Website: bh-photo
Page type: delivery-shipping
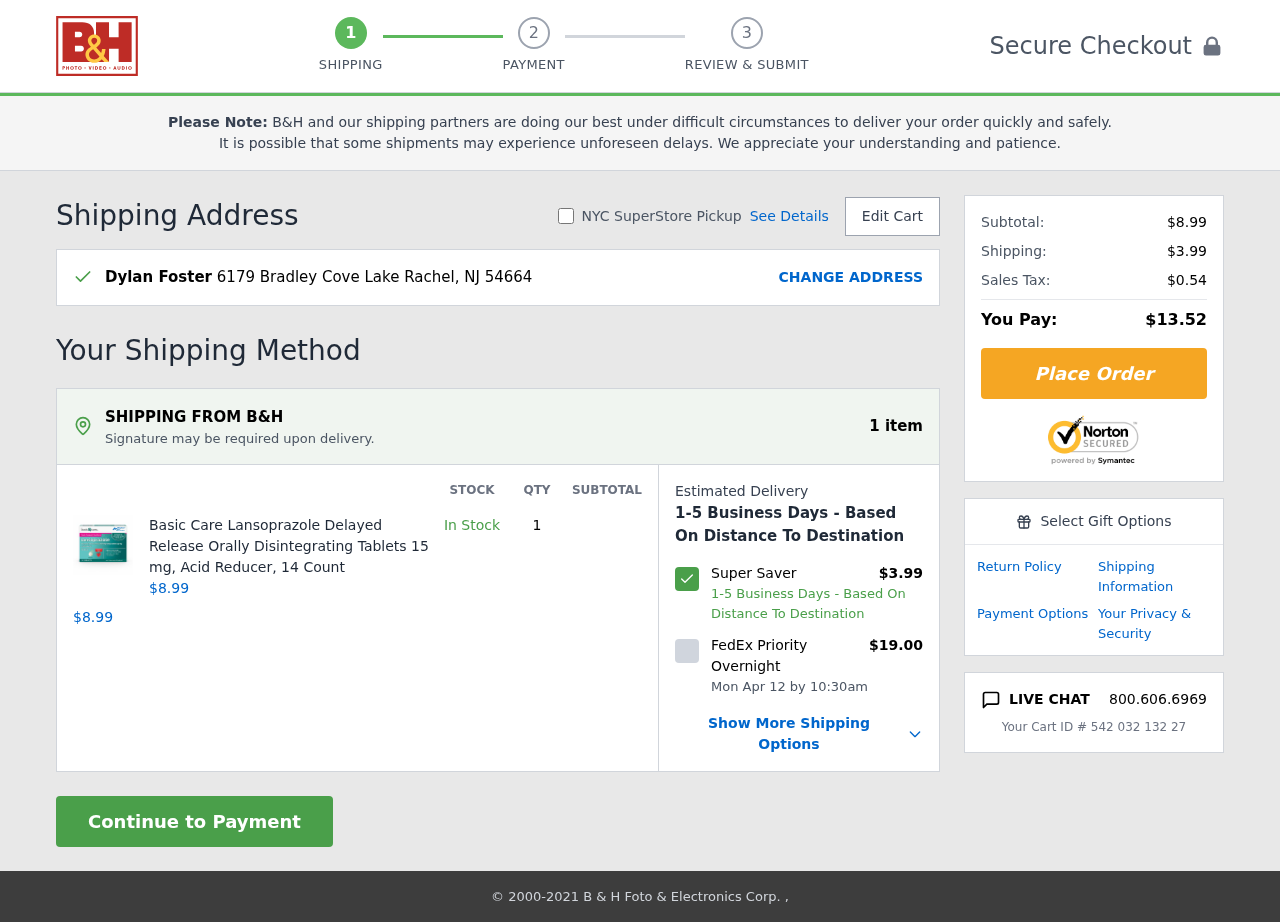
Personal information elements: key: PII_FULLNAME
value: Dylan Foster
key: PII_STREET
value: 6179 Bradley Cove
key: PII_CITY_STATE_ZIP
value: Lake Rachel, NJ 54664
Product elements: key: PRODUCT1_NAME
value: Basic Care Lansoprazole Delayed Release Orally Disintegrating Tablets 15 mg, Acid Reducer, 14 Count
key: PRODUCT1_PRICE
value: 8.99
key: PRODUCT1_QUANTITY
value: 1
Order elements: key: ORDER_NUM_ITEMS
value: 1 item
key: ORDER_SUBTOTAL2
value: $8.99
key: ORDER_SHIPPING_COST
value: $3.99
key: ORDER_DELIVERY_DATE
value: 1-5 Business Days - Based On Distance To Destination
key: ORDER_SUBTOTAL
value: $8.99
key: ORDER_SHIPPING_COST2
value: $3.99
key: ORDER_TAX
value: $0.54
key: ORDER_TOTAL
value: $13.52
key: ORDER_CART_ID
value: Your Cart ID # 542 032 132 27